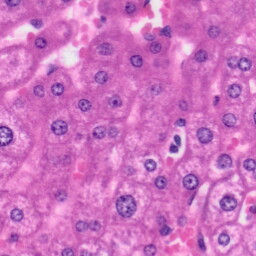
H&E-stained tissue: Liver